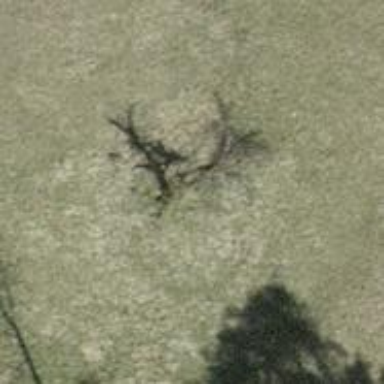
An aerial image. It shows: Single tag "natural: tree."